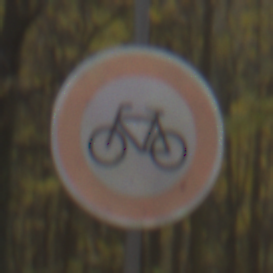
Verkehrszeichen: VerbotRadverkehr
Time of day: MorningAfternoon
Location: Outdoor (Nature)
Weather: Overcast
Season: Autumn
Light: Natural